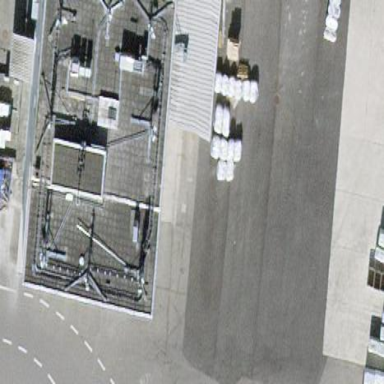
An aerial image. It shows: Industrial building.